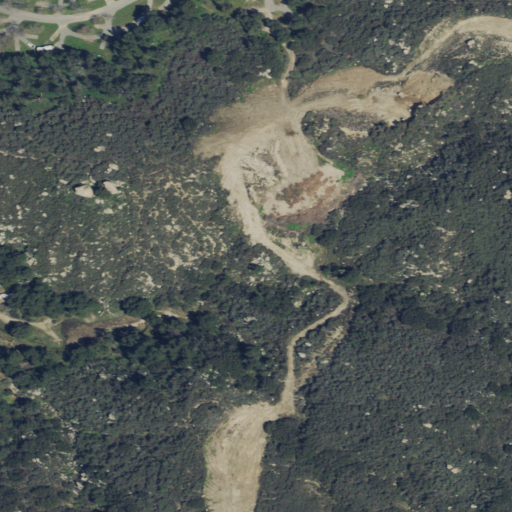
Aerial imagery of valley in California named Hungry Hollow containing shrub, evergreen forest, mixed forest, and herbaceous wetlands